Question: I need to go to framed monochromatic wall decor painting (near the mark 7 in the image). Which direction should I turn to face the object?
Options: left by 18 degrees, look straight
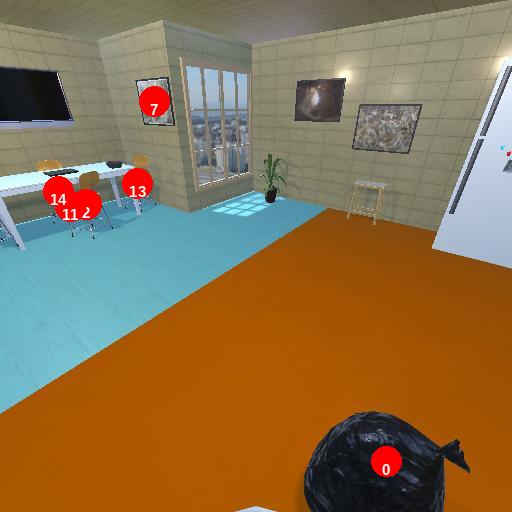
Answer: left by 18 degrees